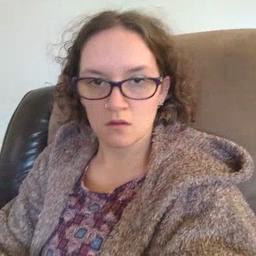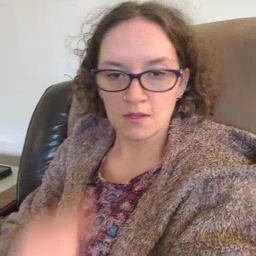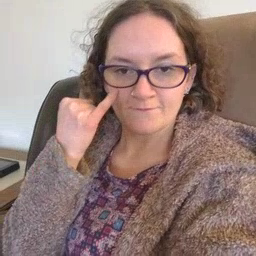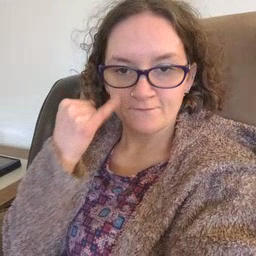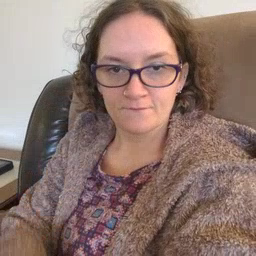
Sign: if